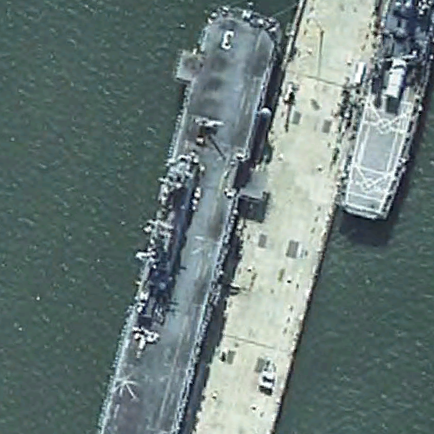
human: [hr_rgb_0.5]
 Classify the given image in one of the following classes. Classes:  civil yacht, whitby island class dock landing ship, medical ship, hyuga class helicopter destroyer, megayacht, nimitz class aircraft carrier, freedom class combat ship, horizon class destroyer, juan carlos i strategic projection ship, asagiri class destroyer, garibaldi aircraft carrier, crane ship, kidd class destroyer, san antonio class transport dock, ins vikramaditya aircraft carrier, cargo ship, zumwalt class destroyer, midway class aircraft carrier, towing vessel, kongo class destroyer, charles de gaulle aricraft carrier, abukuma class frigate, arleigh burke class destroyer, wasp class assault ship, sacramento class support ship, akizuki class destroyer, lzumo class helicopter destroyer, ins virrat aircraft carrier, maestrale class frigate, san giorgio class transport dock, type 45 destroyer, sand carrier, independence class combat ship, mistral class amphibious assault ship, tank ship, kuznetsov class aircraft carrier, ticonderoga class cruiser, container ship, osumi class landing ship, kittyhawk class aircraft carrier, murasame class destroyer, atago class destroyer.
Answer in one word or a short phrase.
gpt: Wasp class assault ship